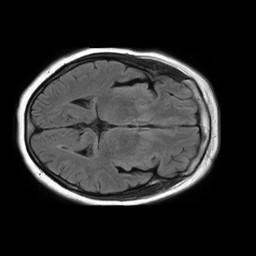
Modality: FLAIR
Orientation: axial
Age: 63
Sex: female
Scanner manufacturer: philips
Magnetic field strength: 1.5 T
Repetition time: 10 s
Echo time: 0.11 s